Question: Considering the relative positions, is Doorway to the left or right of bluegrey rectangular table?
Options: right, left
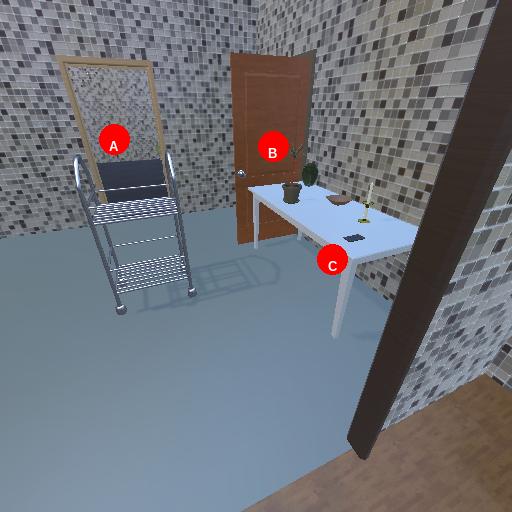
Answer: right